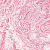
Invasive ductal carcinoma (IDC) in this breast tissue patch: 0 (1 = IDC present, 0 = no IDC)